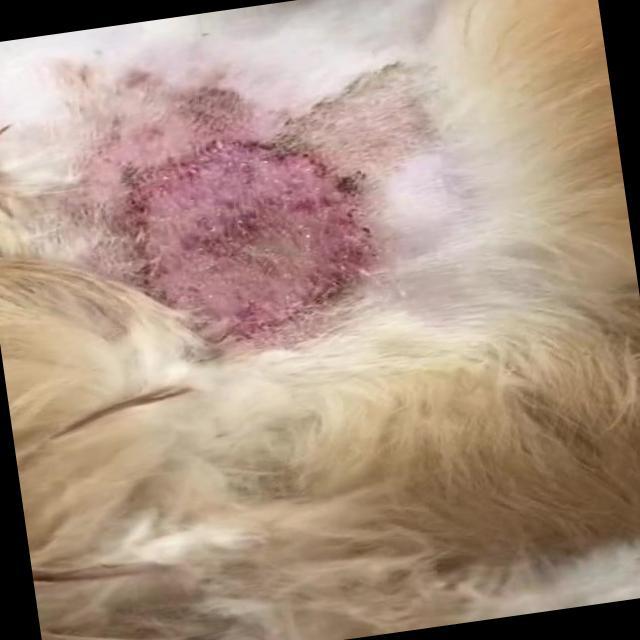
Canine dermatitis — inflammation of the skin presenting with erythema, pruritus, papules, and excoriation. May be allergic, contact, or atopic in origin.